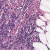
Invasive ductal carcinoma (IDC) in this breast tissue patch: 1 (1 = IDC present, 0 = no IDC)